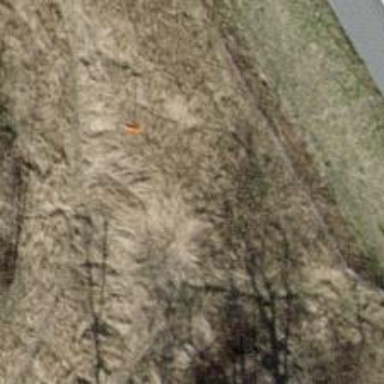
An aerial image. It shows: Aerial marker.